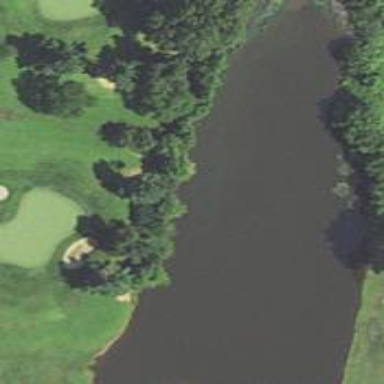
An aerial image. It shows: Water hazard on golf course.